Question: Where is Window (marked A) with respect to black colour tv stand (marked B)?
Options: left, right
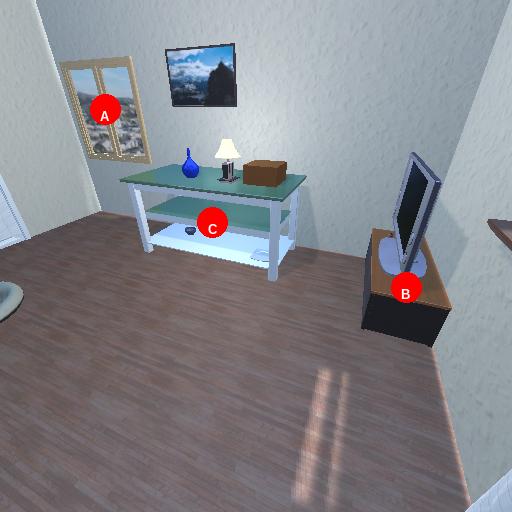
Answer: left